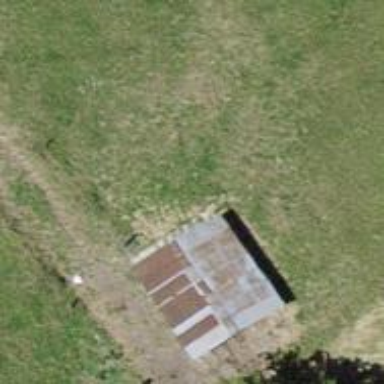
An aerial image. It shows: Shelter.